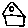
Label: house